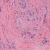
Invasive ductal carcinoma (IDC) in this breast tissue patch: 1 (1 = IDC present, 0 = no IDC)